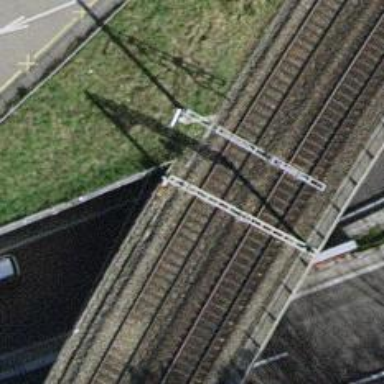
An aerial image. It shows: Railway signal.